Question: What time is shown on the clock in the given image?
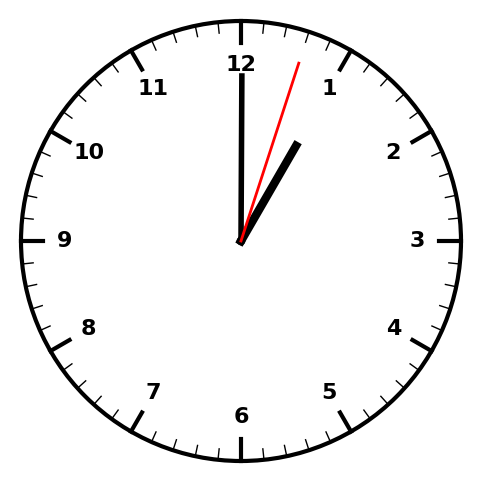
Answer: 01:00:03